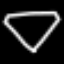
Label: diamond